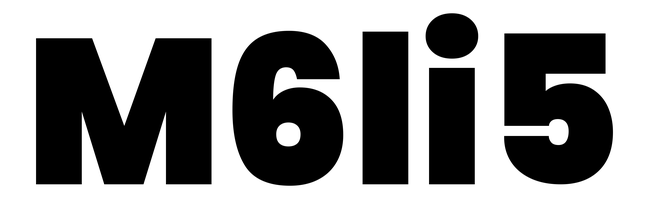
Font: Poppins-Black